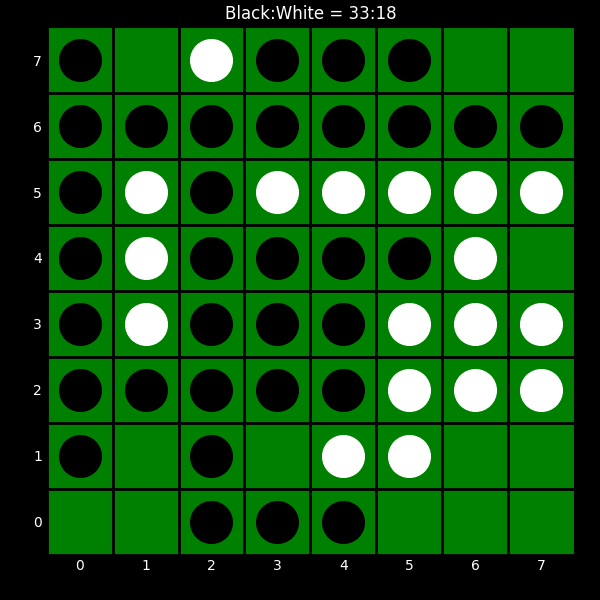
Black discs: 33
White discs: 18